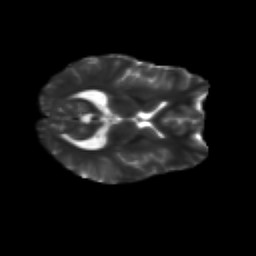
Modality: T2w
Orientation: axial
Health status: healthy
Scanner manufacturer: siemens
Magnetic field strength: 3 T
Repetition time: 10 s
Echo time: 0.092 s